Question: I'm making a version of <URL>, and I'm trying to make the starting menu like so:

My plan is to start by doing 'surface.fill(overlaycolor)' then blitting this image onto the screen. That will be in one while loop. Afterwards, after the users wants to play (save that for another question) then we will enter into another while loop.
I tried doing that, but it just gives me a black screen.
Here is my code:
'''
import pygame, sys, random
from pygame.locals import *
# set up pygame
pygame.init()
mainClock = pygame.time.Clock()
# set up the window
width = 800
height = 600
thesurface = pygame.display.set_mode((width, height), 0, 32)
pygame.display.set_caption('')
bg = pygame.image.load("bg.png")
menu1 = pygame.image.load("menu1.png")
basicFont = pygame.font.SysFont('calibri', 36)
# set up the colors
BLACK = (0, 0, 0)
GREEN = (0, 255, 0)
WHITE = (255, 255, 255)
BLUE = (0, 0, 255)
overlay = (121, 126, 128)
playercolor = BLUE
# set up the player and food data structure
foodCounter = 0
NEWFOOD = 20
FOODSIZE = 10
splitting = False
player = pygame.draw.circle(thesurface, playercolor, (60, 250), 40)
foods = []
for i in range(20):
foods.append(pygame.Rect(random.randint(0, width - FOODSIZE), random.randint(0, height - FOODSIZE), FOODSIZE, FOODSIZE))
# set up movement variables
moveLeft = False
moveRight = False
moveUp = False
moveDown = False
MOVESPEED = 10
size = 10
score = size
gameisplaying = False
while True:
thesurface.fill(overlay)
thesurface.blit(menu1, (400,400))
for event in pygame.event.get():
if event.type == pygame.MOUSEBUTTONUP:
pos = pygame.mouse.get_pos()
gameisplaying = True
break
# run the game loop
while gameisplaying:
thesurface.blit(bg, (0, 0))
# check for events
for event in pygame.event.get():
if event.type == QUIT:
pygame.quit()
sys.exit()
if event.type == KEYDOWN:
# change the keyboard variables
if event.key == K_LEFT or event.key == ord('a'):
moveRight = False
moveLeft = True
if event.key == K_RIGHT or event.key == ord('d'):
moveLeft = False
moveRight = True
if event.key == K_UP or event.key == ord('w'):
moveDown = False
moveUp = True
if event.key == K_DOWN or event.key == ord('s'):
moveUp = False
moveDown = True
if event.key == K_SPACE and size >= 32: # XXX if size and space set splitting to true
splitting = True
if event.type == KEYUP:
if event.key == K_ESCAPE:
pygame.quit()
sys.exit()
if event.key == K_LEFT or event.key == ord('a'):
moveLeft = False
if event.key == K_RIGHT or event.key == ord('d'):
moveRight = False
if event.key == K_UP or event.key == ord('w'):
moveUp = False
if event.key == K_DOWN or event.key == ord('s'):
moveDown = False
if event.key == ord('x'):
player.top = random.randint(0, height - player.height)
player.left = random.randint(0, width - player.width)
if event.type == MOUSEBUTTONUP:
foods.append(pygame.Rect(event.pos[0], event.pos[1], FOODSIZE, FOODSIZE))
foodCounter += 1
if foodCounter >= NEWFOOD:
# add new food
foodCounter = 0
foods.append(pygame.Rect(random.randint(0, width - FOODSIZE), random.randint(0, height - FOODSIZE), FOODSIZE, FOODSIZE))
if 100>score>50:
MOVESPEED = 9
elif 150>score>100:
MOVESPEED = 8
elif 250>score>150:
MOVESPEED = 6
elif 400>score>250:
MOVESPEED = 5
elif 600>score>400:
MOVESPEED = 3
elif 800>score>600:
MOVESPEED = 2
elif score>800:
MOVESPEED = 1
# move the player
if moveDown and player.bottom < height:
player.top += MOVESPEED
if moveUp and player.top > 0:
player.top -= MOVESPEED
if moveLeft and player.left > 0:
player.left -= MOVESPEED
if moveRight and player.right < width:
player.right += MOVESPEED
# splitting
if not splitting:
pygame.draw.circle(thesurface, playercolor, player.center, size)
else:
pygame.draw.circle(thesurface, playercolor,(player.centerx,player.centery),int(size/2))
pygame.draw.circle(thesurface, playercolor,(player.centerx+size,player.centery+size),int(size/2))
# check if the player has intersected with any food squares.
for food in foods[:]:
if player.colliderect(food):
foods.remove(food)
size+=1
# draw the food
for i in range(len(foods)):
pygame.draw.rect(thesurface, GREEN, foods[i])
printscore = basicFont.render("Score: %d" % size, True, (0,0,0))
thesurface.blit(printscore, (10, 550))
pygame.display.update()
# draw the window onto the thesurface
pygame.display.update()
mainClock.tick(80)
'''
Help is appreciated!
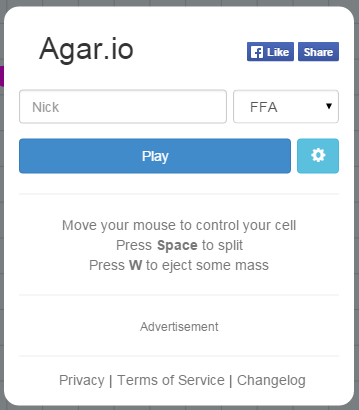
Answer: Let's look at this code:
'''
...
gameisplaying = False
while True:
thesurface.fill(overlay)
thesurface.blit(menu1, (400,400))
for event in pygame.event.get():
if event.type == pygame.MOUSEBUTTONUP:
pos = pygame.mouse.get_pos()
gameisplaying = True
break
# run the game loop
while gameisplaying:
...
'''
First, you immediatly break the first 'while' loop at the end of the first iteration. So you leave the loop without setting 'gameisplaying' to 'True', which in turn means the second 'while' loop never runs.
Second, you draw something on the screen in the first loop, but you never call 'pygame.display.flip()' to make that changes actually visible.
---
Here's a little example I hacked together while I was bored. Note how the action goes on in the background while the game is in the 'MENU' state, and you can switch to the 'RUNNING' state by clicking with the mouse:
'''
import pygame
import math
import random
from collections import namedtuple
from itertools import cycle
def magnitude(v):
return math.sqrt(sum(v[i]*v[i] for i in range(len(v))))
def add(u, v):
return [(a+b) for (a, b) in zip(u, v)]
def sub(u, v):
return [(a-b) for (a, b) in zip(u, v)]
def dot(u, v):
return sum((a*b) for a, b in zip(u, v))
def normalize(v):
vmag = magnitude(v)
return [ v[i]/vmag for i in range(len(v)) ]
def length(v):
return math.sqrt(dot(v, v))
def angle(v1, v2):
return math.acos(dot(v1, v2) / (length(v1) * length(v2)))
class Cell(object):
id = 0
def __init__(self, pos, color, speed, size, controller):
self.x, self.y = pos
self.speed = speed
self.color = color
self.size = size
self.target_vector = [0, 0]
self.controller = controller
Cell.id += 1
self.id = Cell.id
@property
def pos(self):
return self.x, self.y
@property
def int_pos(self):
return [int(v) for v in self.pos]
@property
def int_size(self):
return int(self.size)
def update(self, surroundings):
if self.size > 6:
self.size *= 0.999
eatting = [c for c in surroundings if can_a_eat_b(self, c)]
for c in eatting:
self.size += int(c.size / 2.5)
if self.speed == 0: return eatting
self.target_vector = self.controller(self, surroundings)
if length(self.target_vector ) < 1: return eatting
move_vector = [c * self.speed for c in normalize(self.target_vector)]
self.x, self.y = add(self.pos, move_vector)
return eatting
def draw(self, s):
pygame.draw.circle(s, self.color, self.int_pos, self.int_size)
if not str(self.id).startswith('Food'):
s.blit(write(str(self.id)), add(self.int_pos, (5, 5)))
def can_a_eat_b(a, b):
return a.id != b.id and a.size > b.size and length(sub(a.pos, b.pos)) <= a.size + b.size
def player_controller(cell, surroundings):
return sub(pygame.mouse.get_pos(), cell.pos)
colors = [c for c in pygame.color.THECOLORS.values()]
def rand_color():
return random.choice(colors)
def rand_pos(rect):
return random.randint(0, rect.width), random.randint(0, rect.height)
def food_controller(cell, surroundings):
return (0, 0)
def food_factory(rect):
cell = Cell(rand_pos(rect), rand_color(), 0, 5, food_controller)
cell.id = 'Food' + str(cell.id)
return cell
def ai_controller(cell, surroundings):
targets = [(c, length(sub(cell.pos, c.pos))) for c in surroundings if c.size < cell.size and cell.id != c.id]
targets_sorted = sorted(targets, key=lambda i: i[1])
if targets_sorted:
return sub(targets_sorted[0][0].pos, cell.pos)
return (0, 0)
def ai_factory(rect):
return Cell(rand_pos(rect), rand_color(), 0.7, 6, ai_controller)
Info = namedtuple('Info', ['size', 'pos', 'id'])
MENU, RUNNING = 0, 1
font = None
def write(text):
return font.render(text, True, (0, 0, 0))
def main():
state = MENU
pygame.init()
global font
font = pygame.font.SysFont('Consolas', 17)
s = pygame.display.set_mode((800, 600))
s_rect = s.get_rect()
c = pygame.time.Clock()
CREATEFOOD = pygame.USEREVENT + 1
CREATEAI = pygame.USEREVENT + 2
pygame.time.set_timer(CREATEFOOD, 1000)
pygame.time.set_timer(CREATEAI, 3000)
marquee = cycle(range(800))
player = None
for _ in range(10): pygame.event.post(pygame.event.Event(CREATEFOOD))
for _ in range(4): pygame.event.post(pygame.event.Event(CREATEAI))
actors = []
while True:
for e in pygame.event.get():
if e.type == pygame.QUIT: return
if e.type == CREATEFOOD: actors.append(food_factory(s_rect))
if e.type == CREATEAI: actors.append(ai_factory(s_rect))
if state == MENU:
if e.type == pygame.MOUSEBUTTONUP:
player = Cell((200, 200), rand_color(), 0.7, 6, player_controller)
actors.append(player)
player.id = 'Player'
state = RUNNING
surroundings = [Info(c.size, c.int_pos, c.id) for c in actors]
killed = []
for ar in actors:
for eaten in ar.update(surroundings):
killed.append(eaten)
actors = [a for a in actors if not a.id in [k.id for k in killed]]
s.fill((255, 255, 255))
for ar in actors:
ar.draw(s)
if state == MENU:
s.blit(write('Click anywhere to start'), (next(marquee), 300))
pygame.display.flip()
c.tick(60)
if __name__ == '__main__':
main()
'''

I hope you can take some inspiration.